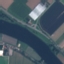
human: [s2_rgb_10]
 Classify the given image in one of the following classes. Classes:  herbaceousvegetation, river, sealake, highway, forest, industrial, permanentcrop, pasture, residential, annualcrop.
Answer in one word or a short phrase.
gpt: River